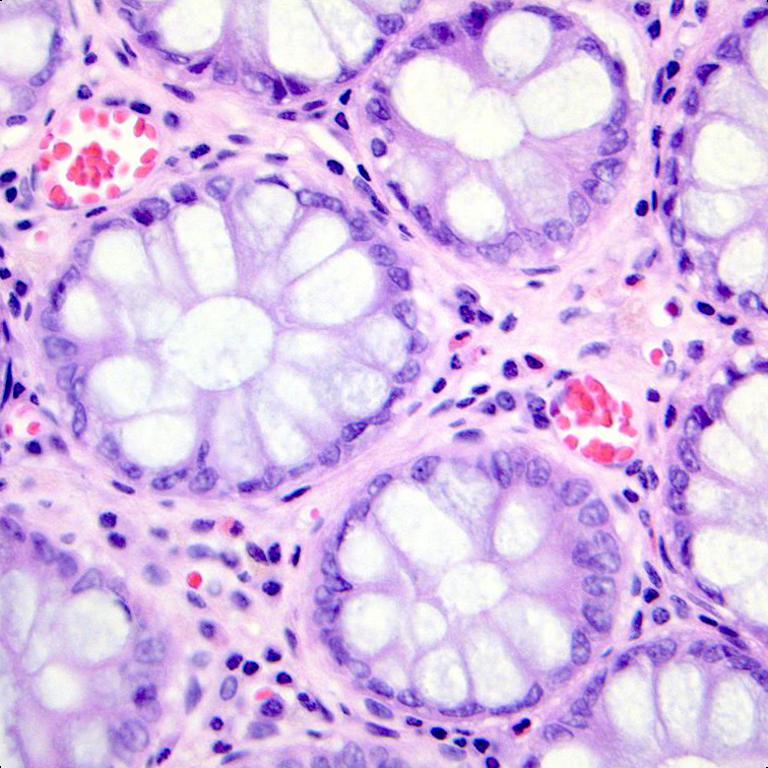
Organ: colon
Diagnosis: benign